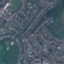
Land use / land cover class: Residential